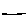
Label: line